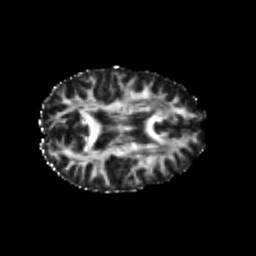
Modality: FA
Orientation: axial
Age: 25
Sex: female
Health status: healthy
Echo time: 0.074 s